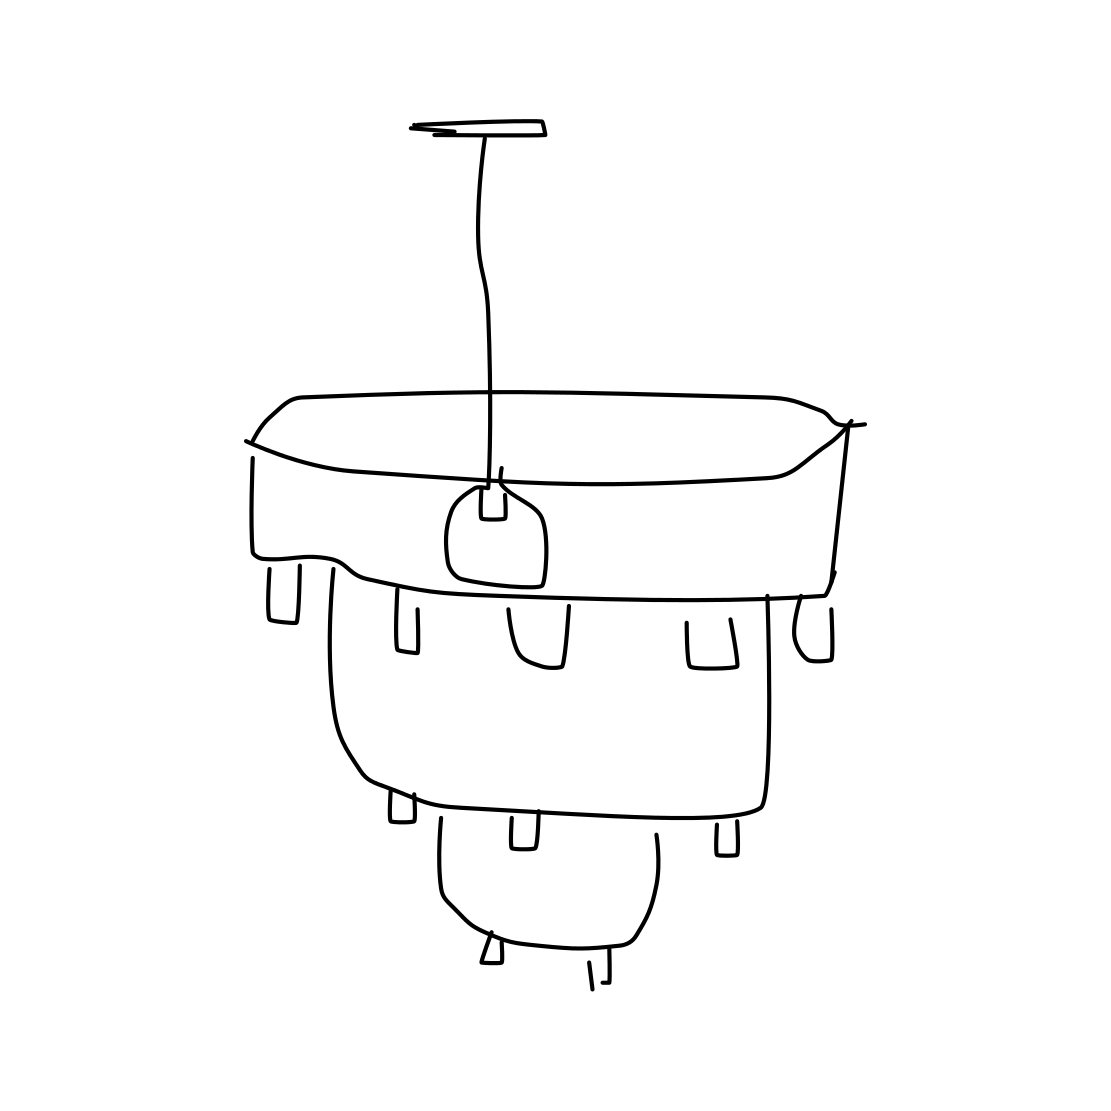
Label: chandelier